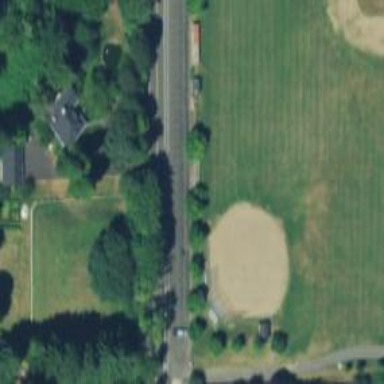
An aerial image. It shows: Baseball pitch for leisure land.